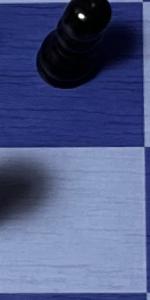
Label: Empty